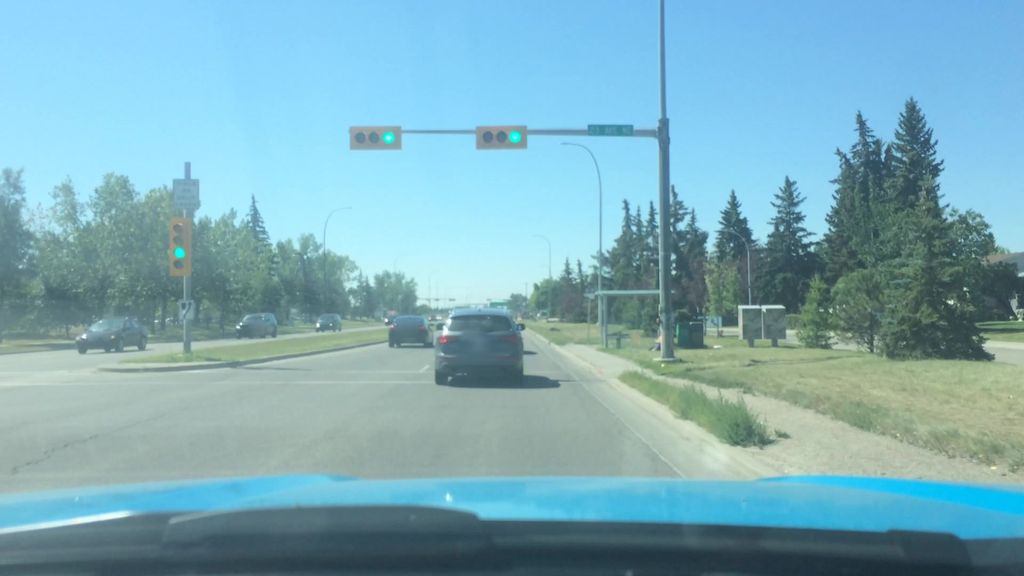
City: calgary